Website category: university
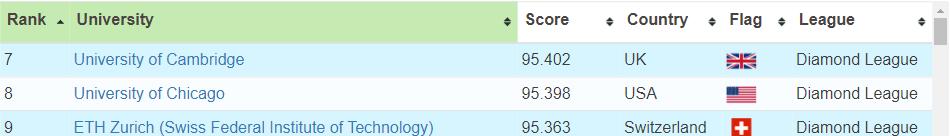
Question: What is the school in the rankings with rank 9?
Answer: ETH Zurich (Swiss Federal Institute of Technology)

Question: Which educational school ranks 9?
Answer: ETH Zurich (Swiss Federal Institute of Technology)

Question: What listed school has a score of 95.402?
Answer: University of Cambridge

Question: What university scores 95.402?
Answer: University of Cambridge

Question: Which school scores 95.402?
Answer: University of Cambridge

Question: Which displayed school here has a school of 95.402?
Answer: University of Cambridge

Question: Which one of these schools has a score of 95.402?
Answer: University of Cambridge

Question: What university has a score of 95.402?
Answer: University of Cambridge

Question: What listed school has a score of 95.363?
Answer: ETH Zurich (Swiss Federal Institute of Technology)

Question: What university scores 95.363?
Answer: ETH Zurich (Swiss Federal Institute of Technology)

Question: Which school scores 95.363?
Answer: ETH Zurich (Swiss Federal Institute of Technology)

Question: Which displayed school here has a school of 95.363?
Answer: ETH Zurich (Swiss Federal Institute of Technology)

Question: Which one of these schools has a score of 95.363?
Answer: ETH Zurich (Swiss Federal Institute of Technology)

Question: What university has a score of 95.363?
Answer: ETH Zurich (Swiss Federal Institute of Technology)

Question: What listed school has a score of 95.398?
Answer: University of Chicago

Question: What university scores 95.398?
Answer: University of Chicago

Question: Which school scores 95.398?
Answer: University of Chicago

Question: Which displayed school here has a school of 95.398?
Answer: University of Chicago

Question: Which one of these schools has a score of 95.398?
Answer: University of Chicago

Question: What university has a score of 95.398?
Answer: University of Chicago

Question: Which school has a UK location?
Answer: University of Cambridge

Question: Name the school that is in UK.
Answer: University of Cambridge

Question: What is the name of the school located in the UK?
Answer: University of Cambridge

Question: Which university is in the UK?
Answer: University of Cambridge

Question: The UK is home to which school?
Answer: University of Cambridge

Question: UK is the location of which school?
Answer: University of Cambridge

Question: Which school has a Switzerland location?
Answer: ETH Zurich (Swiss Federal Institute of Technology)

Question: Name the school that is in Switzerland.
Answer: ETH Zurich (Swiss Federal Institute of Technology)

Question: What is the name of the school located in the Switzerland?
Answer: ETH Zurich (Swiss Federal Institute of Technology)

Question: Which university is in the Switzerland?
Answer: ETH Zurich (Swiss Federal Institute of Technology)

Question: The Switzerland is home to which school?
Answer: ETH Zurich (Swiss Federal Institute of Technology)

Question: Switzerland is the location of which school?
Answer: ETH Zurich (Swiss Federal Institute of Technology)

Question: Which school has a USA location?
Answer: University of Chicago

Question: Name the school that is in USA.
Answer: University of Chicago

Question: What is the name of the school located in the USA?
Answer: University of Chicago

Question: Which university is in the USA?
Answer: University of Chicago

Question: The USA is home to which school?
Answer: University of Chicago

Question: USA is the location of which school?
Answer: University of Chicago